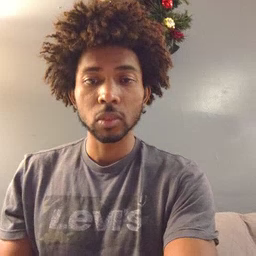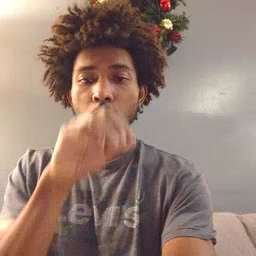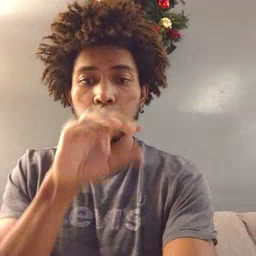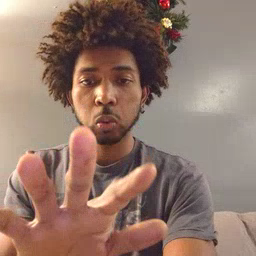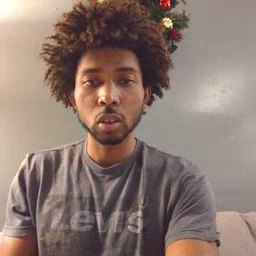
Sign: blow